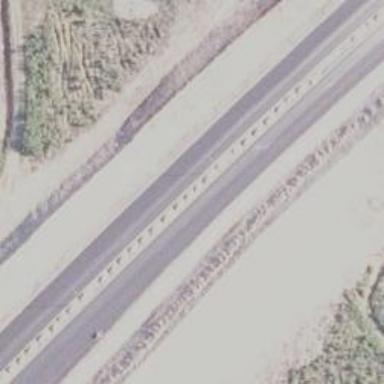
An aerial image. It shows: Trunk highway.